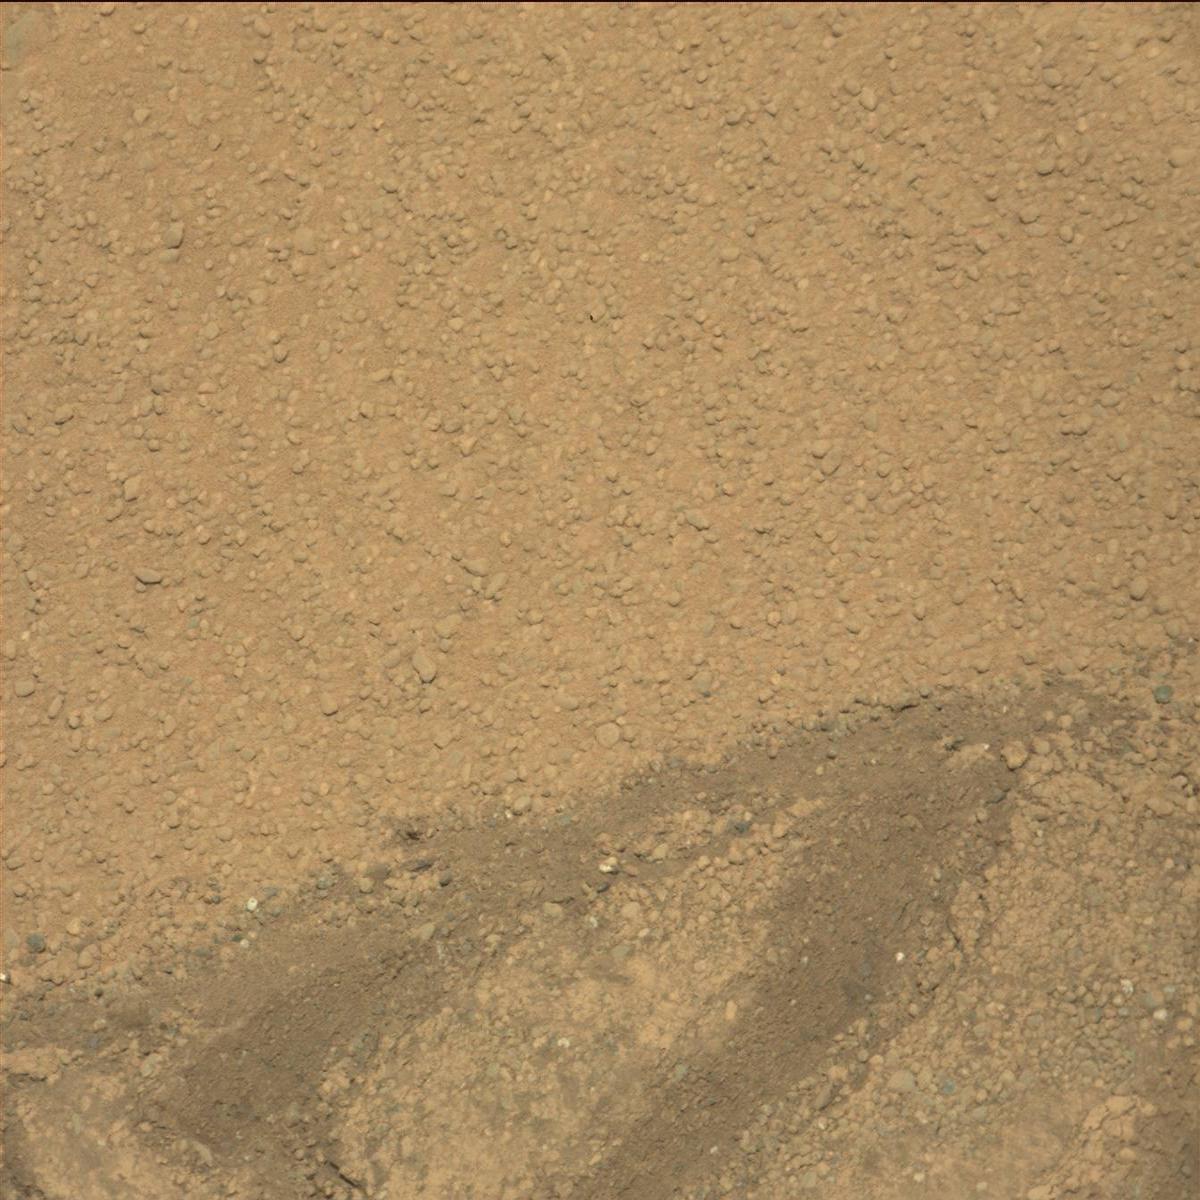
Terrain classes present: Bedrock, Sand / Soil, Track